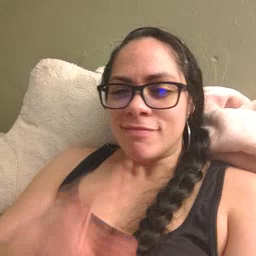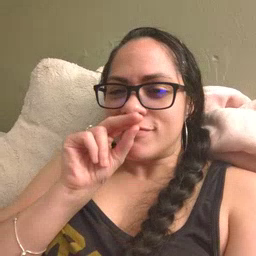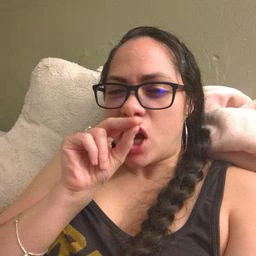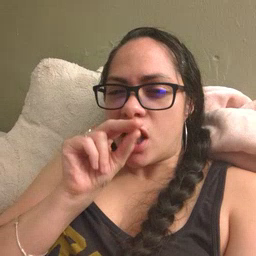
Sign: duck